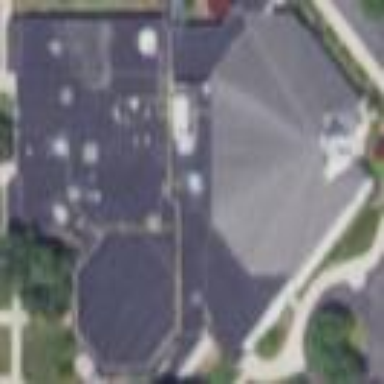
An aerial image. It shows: Beautiful church building.